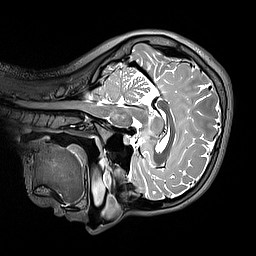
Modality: T2w
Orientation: sagittal
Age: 27
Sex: male
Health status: healthy
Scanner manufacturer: siemens
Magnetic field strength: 3 T
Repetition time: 3.2 s
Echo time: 0.412 s